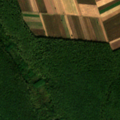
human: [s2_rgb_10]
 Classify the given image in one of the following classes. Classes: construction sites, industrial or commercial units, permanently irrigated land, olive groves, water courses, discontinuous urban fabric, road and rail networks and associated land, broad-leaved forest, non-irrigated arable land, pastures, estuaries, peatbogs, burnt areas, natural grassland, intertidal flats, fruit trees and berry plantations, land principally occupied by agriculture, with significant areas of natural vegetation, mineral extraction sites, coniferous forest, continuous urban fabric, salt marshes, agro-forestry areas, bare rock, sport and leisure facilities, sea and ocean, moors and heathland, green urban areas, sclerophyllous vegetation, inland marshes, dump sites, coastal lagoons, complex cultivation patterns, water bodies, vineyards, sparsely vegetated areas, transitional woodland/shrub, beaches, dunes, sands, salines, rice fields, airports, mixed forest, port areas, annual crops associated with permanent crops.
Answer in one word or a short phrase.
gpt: non-irrigated arable land, land principally occupied by agriculture, with significant areas of natural vegetation, broad-leaved forest